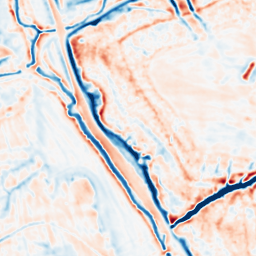
Category: multiscale
Decomposition family: dog_multiscale
Decomposition parameters: sigma_ratio: 1.6
n_scales: 3
base_sigma: 1
Upsampling method: sinc_blackman
Upsampling parameters: scale: 2
kernel_size: 16
Upsampling scale: 2